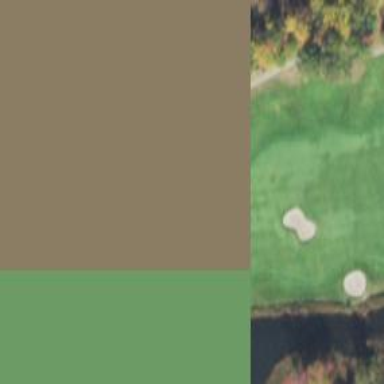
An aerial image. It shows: View of golf hole.